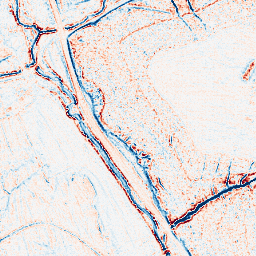
Category: edge_preserving
Decomposition family: anisotropic_diffusion
Decomposition parameters: iterations: 5
kappa: 30
gamma: 0.15
Upsampling method: sinc_blackman
Upsampling parameters: scale: 2
kernel_size: 4
Upsampling scale: 2